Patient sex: M
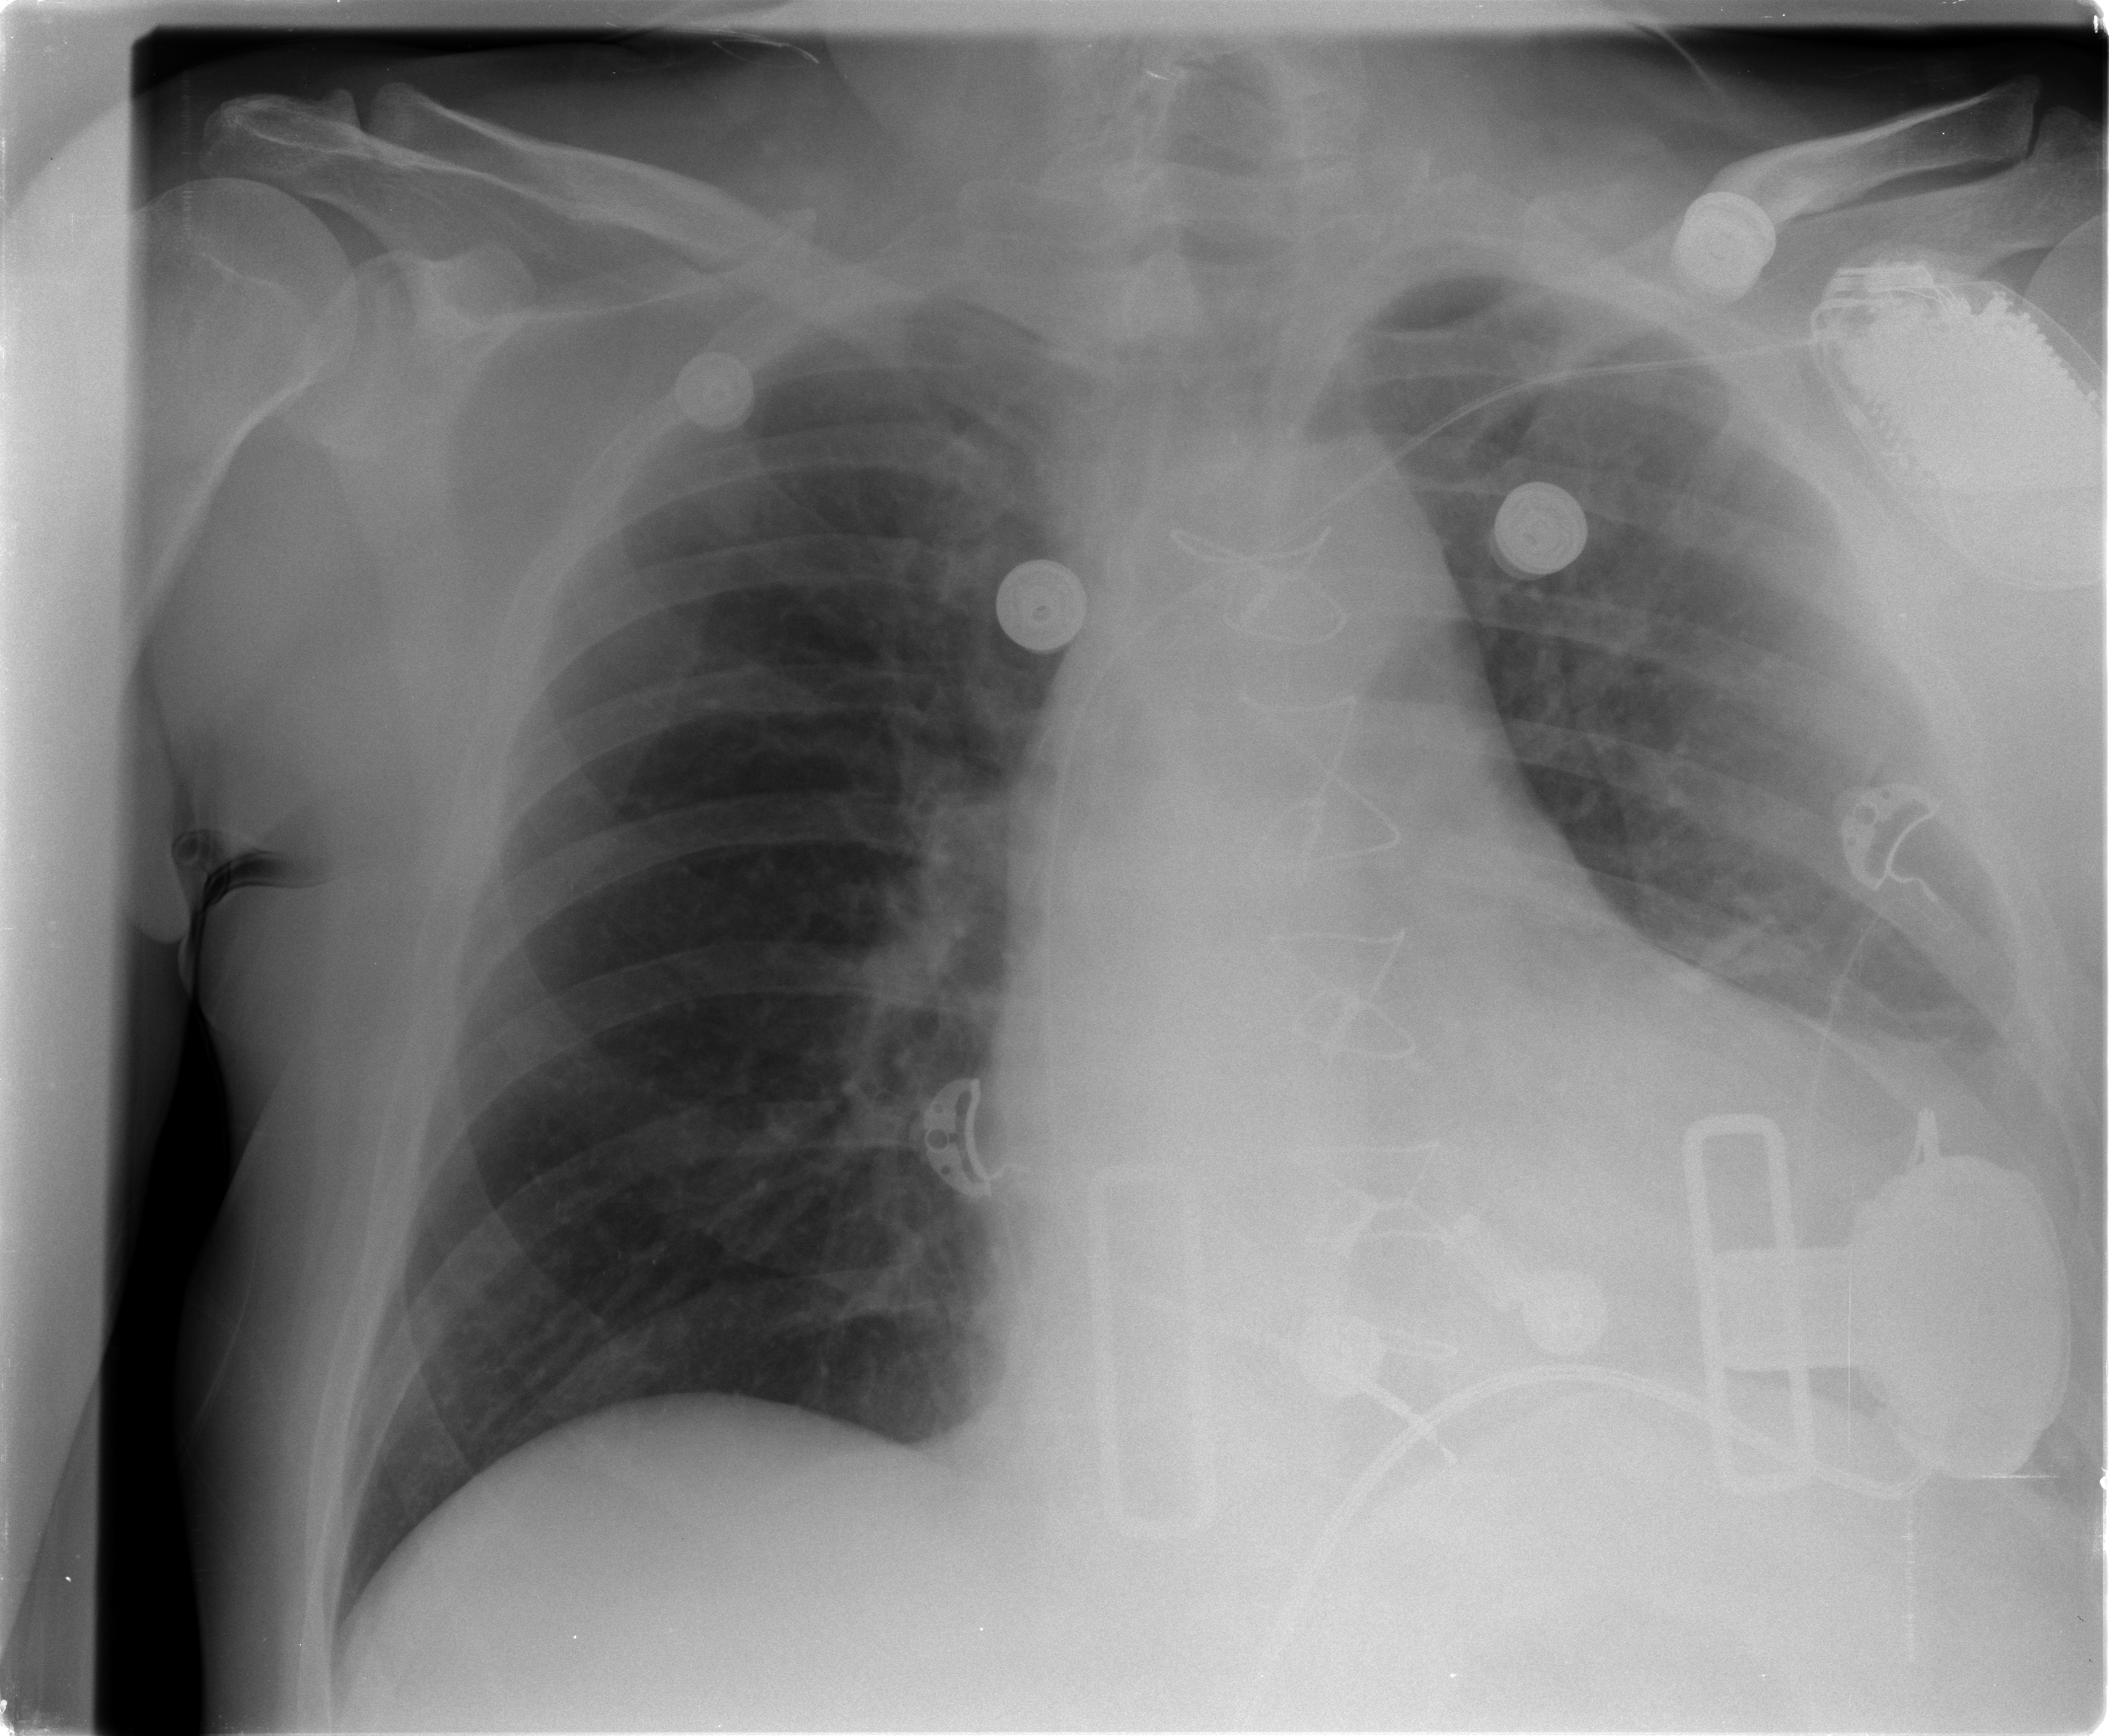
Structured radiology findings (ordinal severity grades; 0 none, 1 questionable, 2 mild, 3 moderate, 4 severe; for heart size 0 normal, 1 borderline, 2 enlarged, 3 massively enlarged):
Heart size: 2
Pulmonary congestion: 0
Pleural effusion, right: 0
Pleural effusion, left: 2
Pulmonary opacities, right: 0
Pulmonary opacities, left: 0
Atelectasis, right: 0
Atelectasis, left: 2